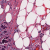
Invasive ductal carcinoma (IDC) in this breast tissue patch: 1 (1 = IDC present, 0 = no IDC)